Interaction volume radius: 10 \u00c5
Interaction volume height: 30 \u00c5
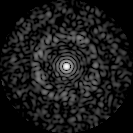
Disorder parameter: 0.8292